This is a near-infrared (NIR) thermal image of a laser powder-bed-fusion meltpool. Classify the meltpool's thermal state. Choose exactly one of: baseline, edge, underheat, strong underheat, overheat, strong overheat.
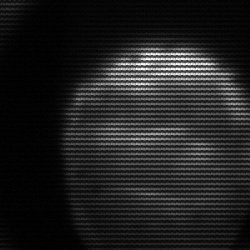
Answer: edge